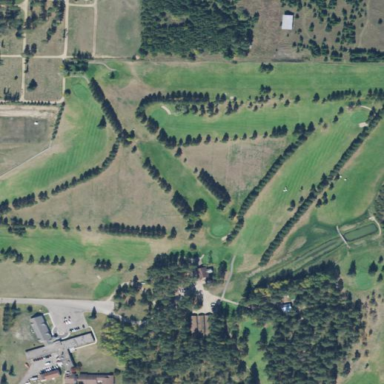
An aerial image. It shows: Golf course.